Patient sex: F
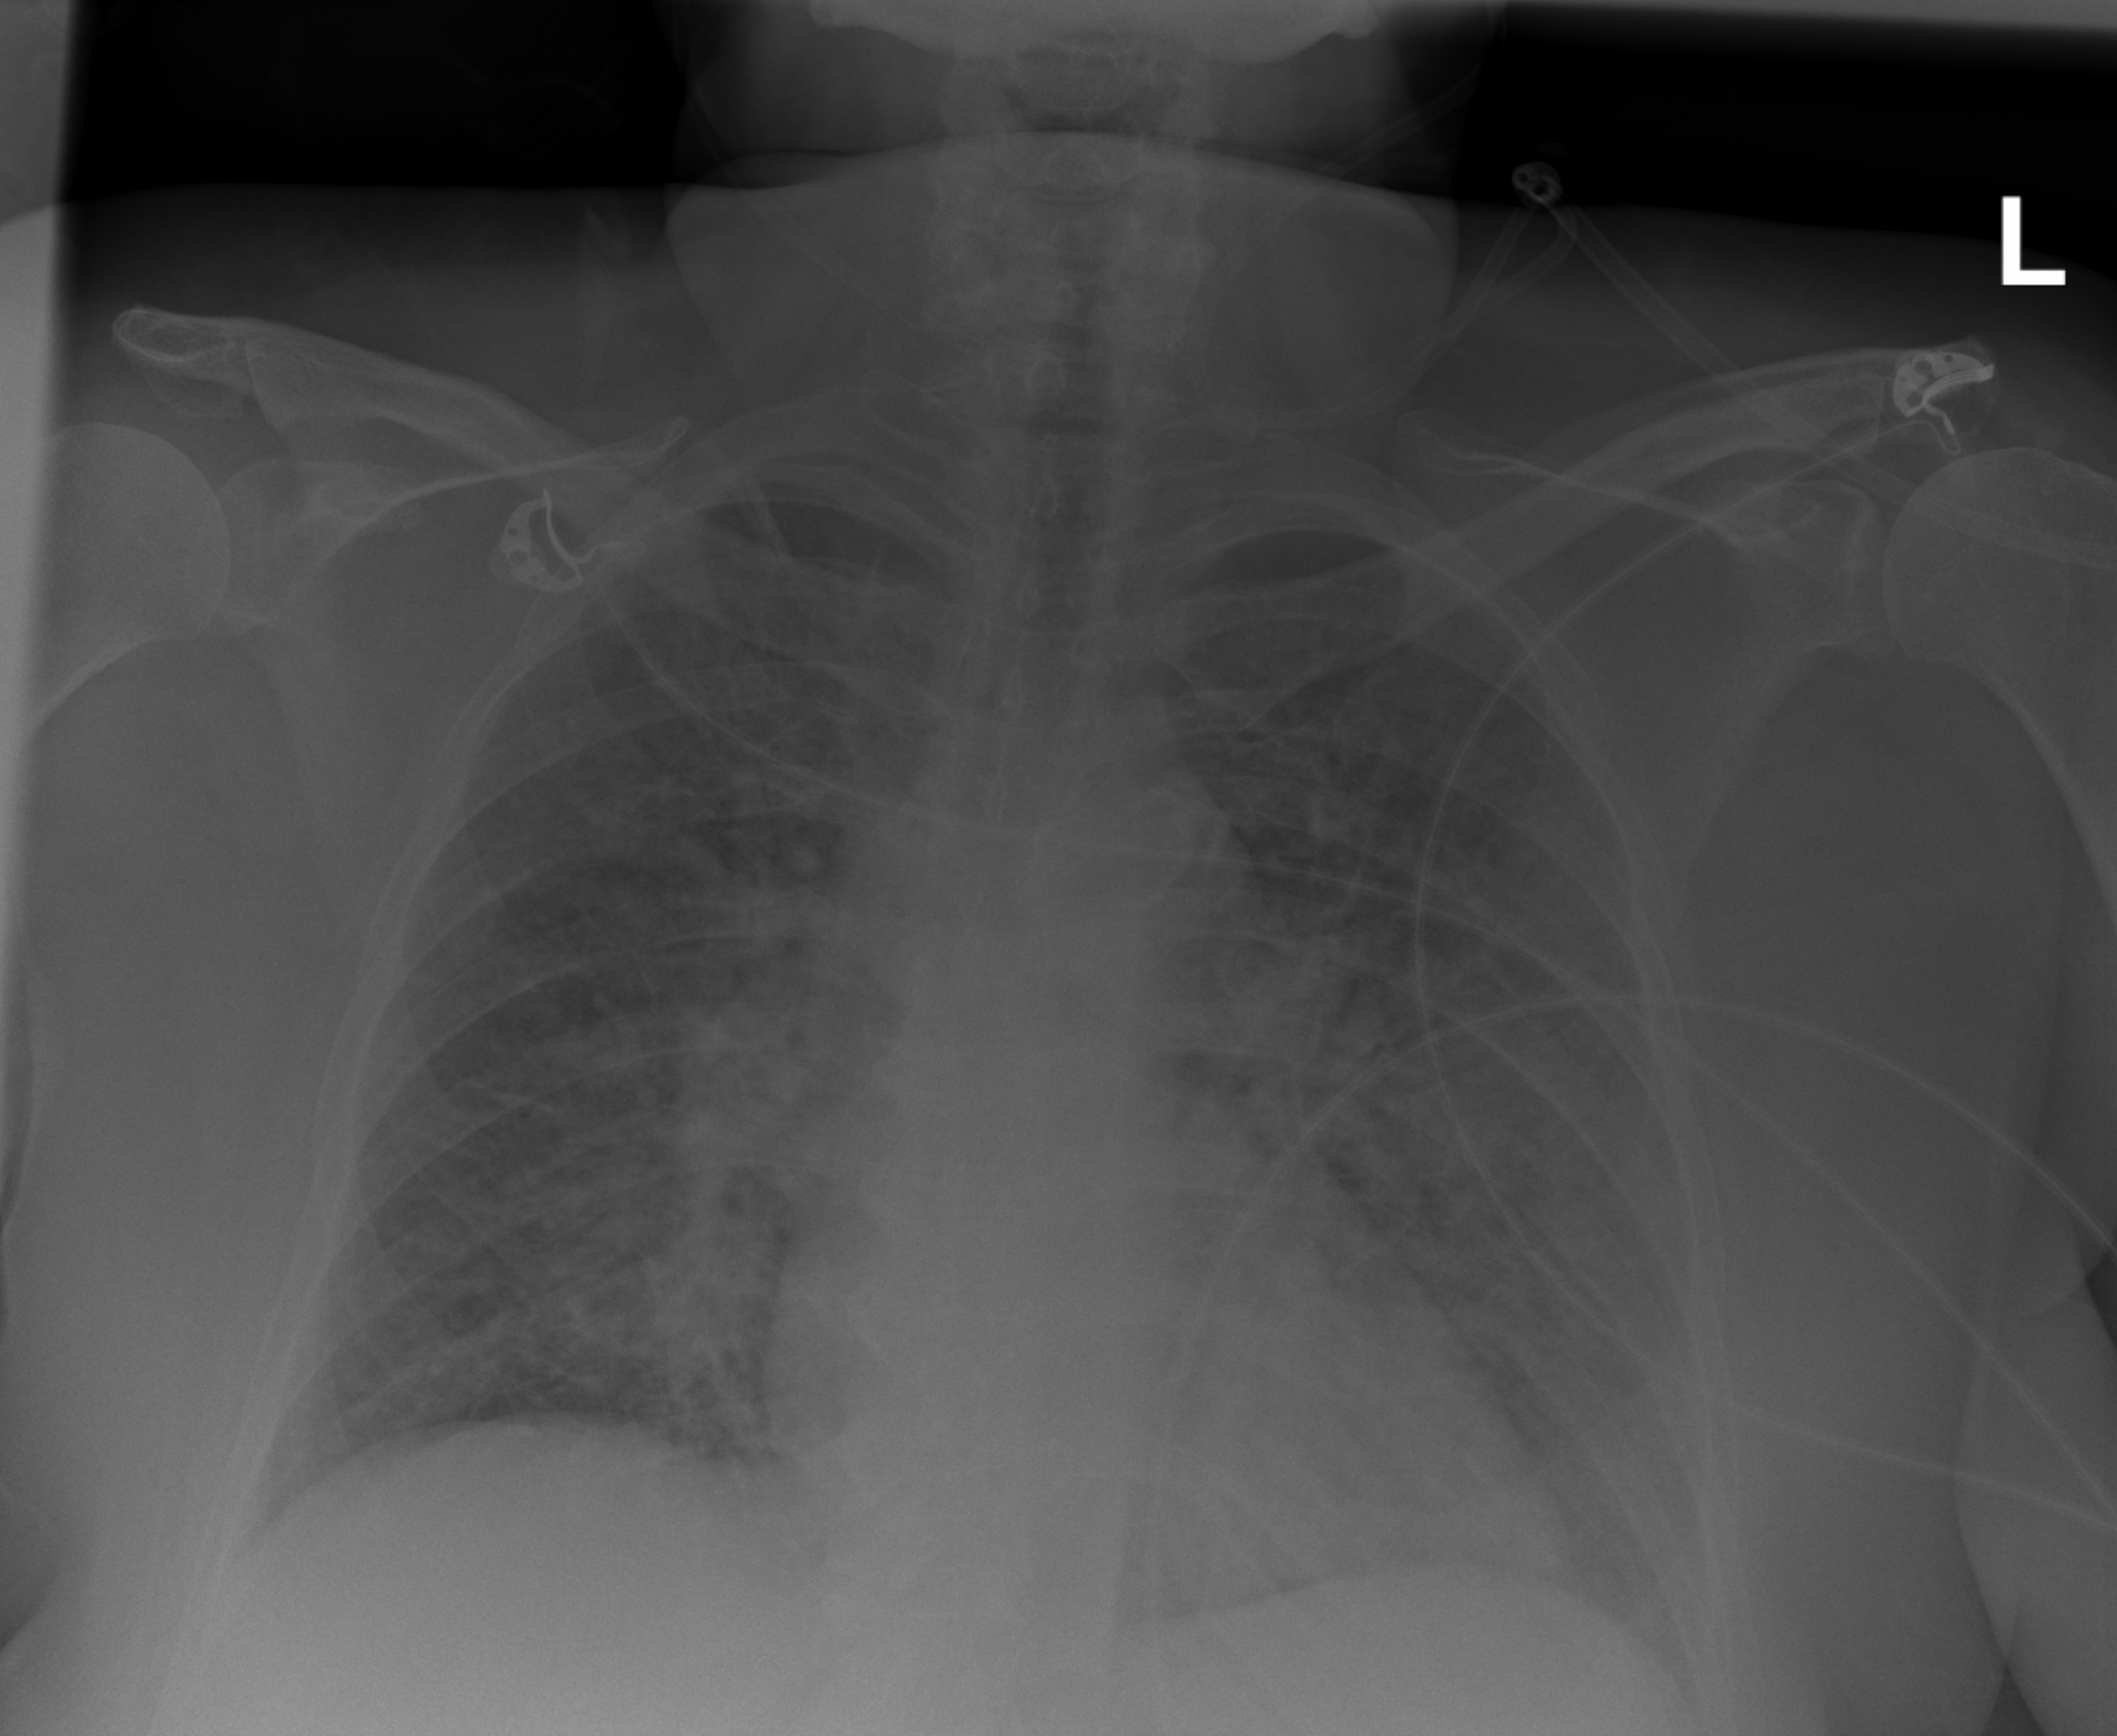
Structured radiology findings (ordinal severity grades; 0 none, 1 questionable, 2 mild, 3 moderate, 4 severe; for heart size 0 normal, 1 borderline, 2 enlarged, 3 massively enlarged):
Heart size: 0
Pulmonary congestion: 3
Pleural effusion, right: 2
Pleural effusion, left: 2
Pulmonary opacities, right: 2
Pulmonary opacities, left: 3
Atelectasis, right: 2
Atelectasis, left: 2